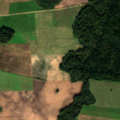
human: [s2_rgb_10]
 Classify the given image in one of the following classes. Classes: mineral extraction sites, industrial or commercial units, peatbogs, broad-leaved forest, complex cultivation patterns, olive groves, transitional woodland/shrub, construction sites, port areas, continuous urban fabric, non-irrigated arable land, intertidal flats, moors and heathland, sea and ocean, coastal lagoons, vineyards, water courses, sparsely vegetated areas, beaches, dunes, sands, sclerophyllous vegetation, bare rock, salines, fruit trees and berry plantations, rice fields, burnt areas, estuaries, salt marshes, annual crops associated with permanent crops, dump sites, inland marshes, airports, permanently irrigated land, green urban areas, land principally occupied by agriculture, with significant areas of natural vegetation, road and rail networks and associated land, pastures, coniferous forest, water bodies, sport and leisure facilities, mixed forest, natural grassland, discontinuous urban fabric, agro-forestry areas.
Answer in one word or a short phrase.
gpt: non-irrigated arable land, broad-leaved forest, mixed forest